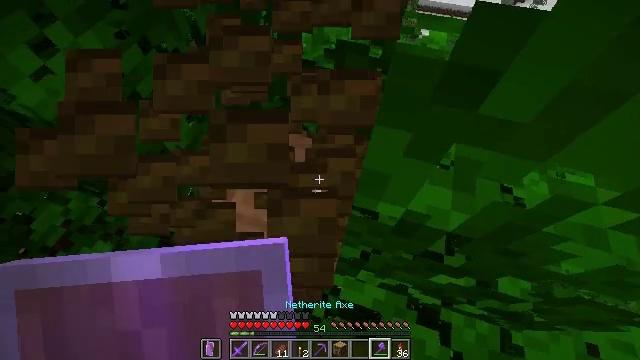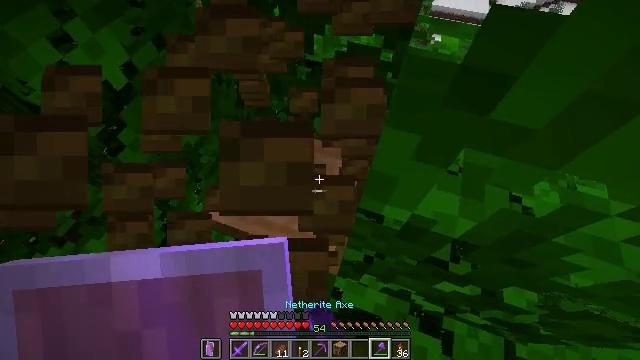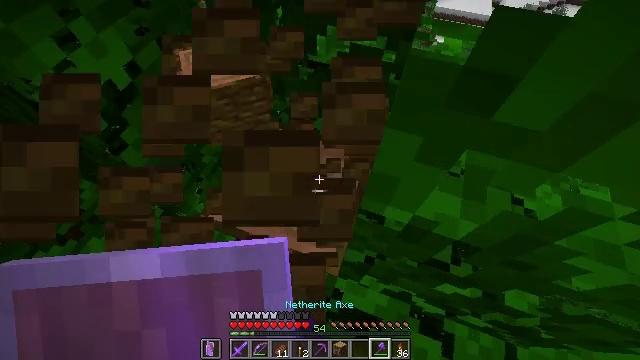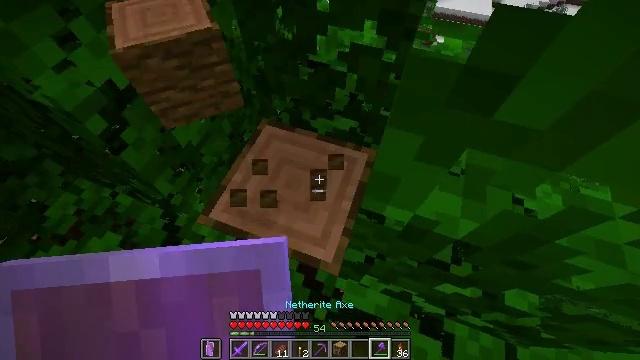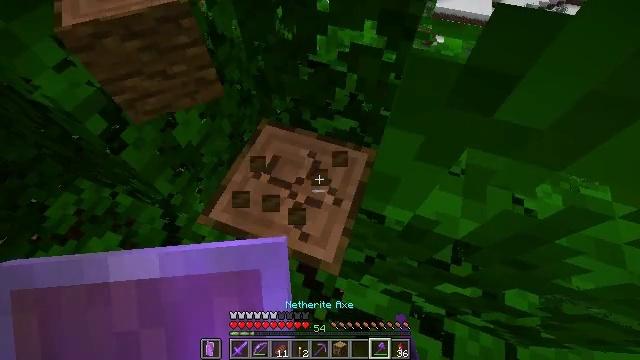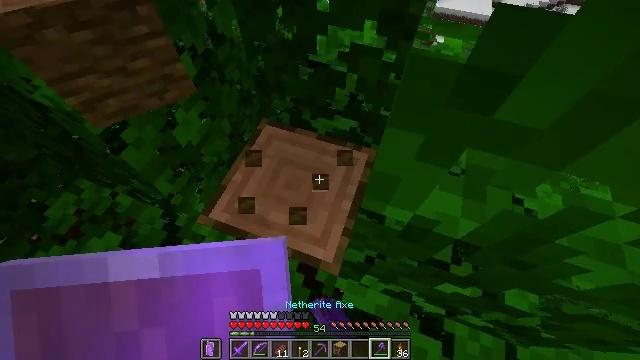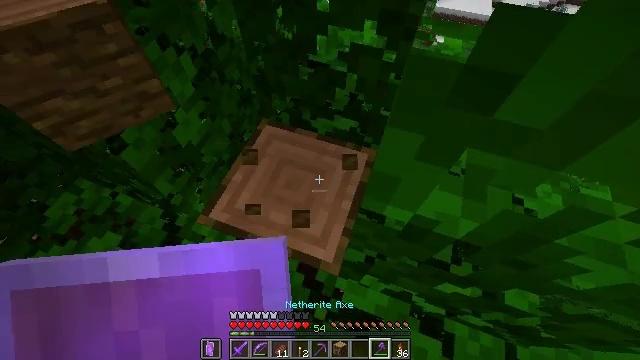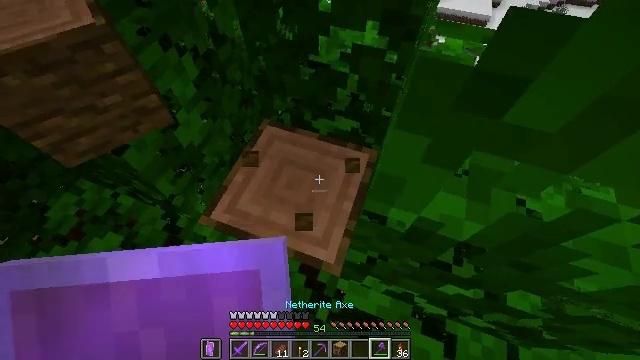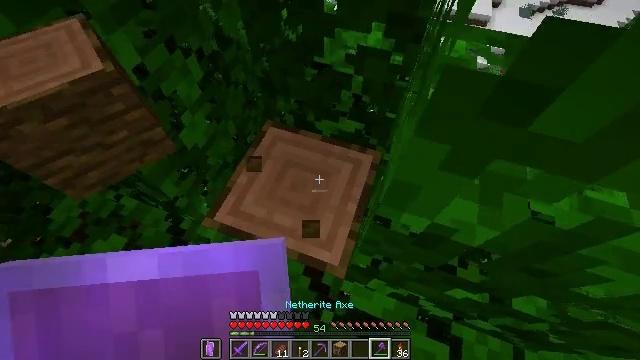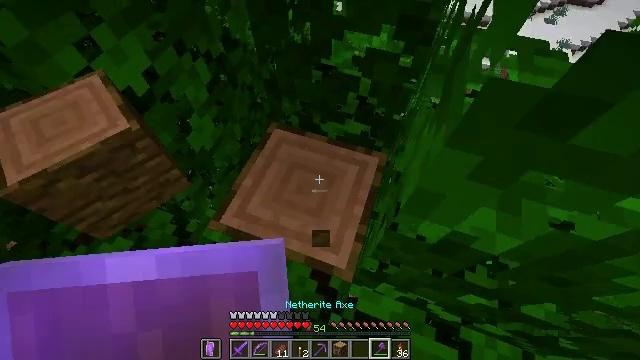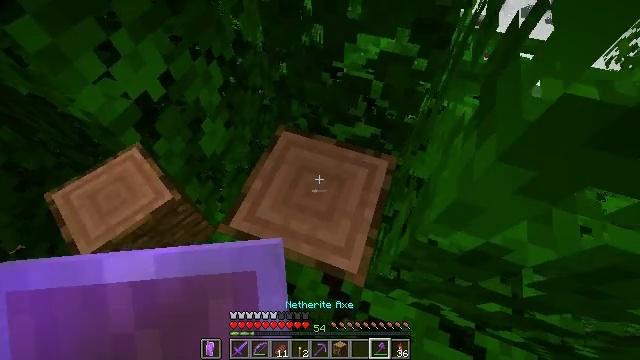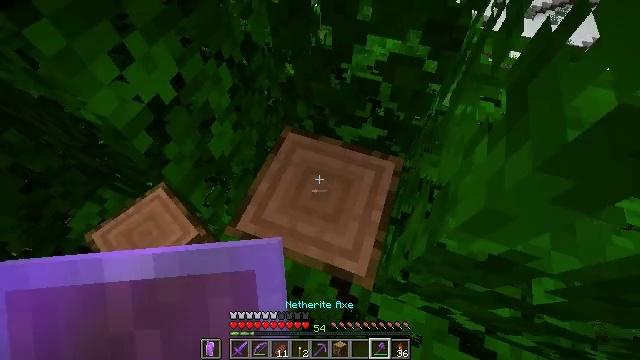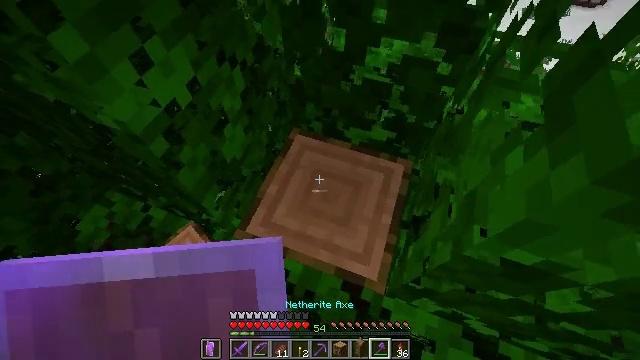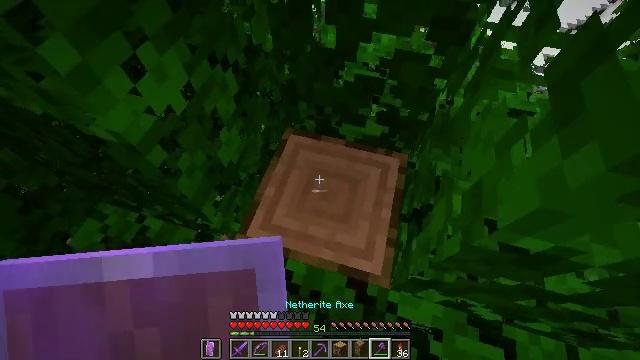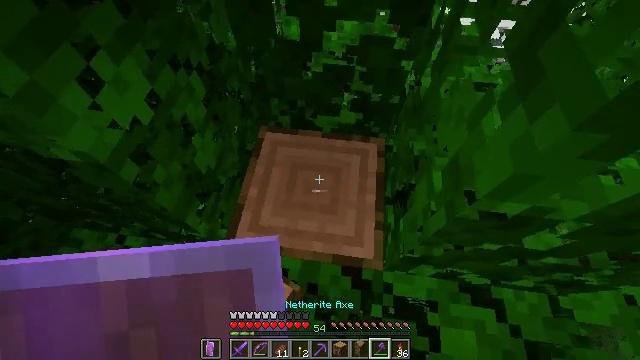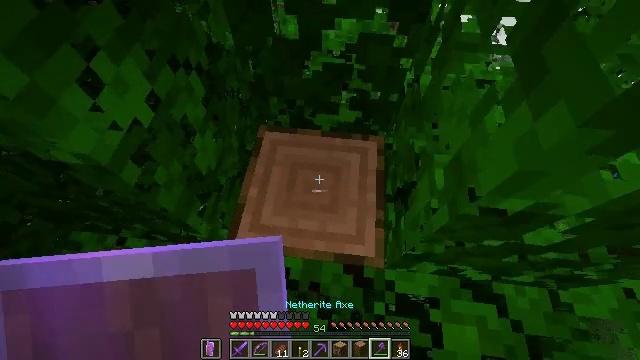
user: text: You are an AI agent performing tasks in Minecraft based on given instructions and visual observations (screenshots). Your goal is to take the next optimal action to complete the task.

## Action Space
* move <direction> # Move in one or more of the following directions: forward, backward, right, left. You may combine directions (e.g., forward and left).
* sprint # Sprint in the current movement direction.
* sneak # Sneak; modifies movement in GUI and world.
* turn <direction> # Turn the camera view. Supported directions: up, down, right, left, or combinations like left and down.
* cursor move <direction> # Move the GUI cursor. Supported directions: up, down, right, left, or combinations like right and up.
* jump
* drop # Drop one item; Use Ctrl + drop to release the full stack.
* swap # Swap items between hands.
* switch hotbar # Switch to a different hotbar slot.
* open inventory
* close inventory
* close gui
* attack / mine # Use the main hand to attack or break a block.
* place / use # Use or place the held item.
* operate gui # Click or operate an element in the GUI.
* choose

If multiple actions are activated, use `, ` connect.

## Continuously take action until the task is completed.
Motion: motion action
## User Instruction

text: Break the jungle log to gather wood.
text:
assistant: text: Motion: turn left, attack / mine
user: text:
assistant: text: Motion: attack / mine
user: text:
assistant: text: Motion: attack / mine
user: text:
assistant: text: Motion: attack / mine
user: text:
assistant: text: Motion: no_op
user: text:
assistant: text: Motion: no_op
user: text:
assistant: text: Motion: move forward
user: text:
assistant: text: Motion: move forward
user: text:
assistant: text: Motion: move forward
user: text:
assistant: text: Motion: move forward
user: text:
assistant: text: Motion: move forward
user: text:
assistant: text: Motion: no_op
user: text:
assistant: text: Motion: turn right
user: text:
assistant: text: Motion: turn right and down
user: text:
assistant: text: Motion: no_op
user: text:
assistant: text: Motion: move forward and move right
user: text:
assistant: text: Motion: move forward and move right, turn down
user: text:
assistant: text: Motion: move forward, turn left and down
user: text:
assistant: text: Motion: move forward, turn down
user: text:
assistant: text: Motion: turn down
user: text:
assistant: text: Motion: turn down
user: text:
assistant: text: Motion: turn left and down
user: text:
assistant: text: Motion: no_op
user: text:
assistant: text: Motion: no_op
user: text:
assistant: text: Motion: no_op
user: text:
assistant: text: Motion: no_op
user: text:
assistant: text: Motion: no_op
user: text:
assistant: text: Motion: attack / mine
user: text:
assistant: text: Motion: attack / mine
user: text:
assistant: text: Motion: attack / mine